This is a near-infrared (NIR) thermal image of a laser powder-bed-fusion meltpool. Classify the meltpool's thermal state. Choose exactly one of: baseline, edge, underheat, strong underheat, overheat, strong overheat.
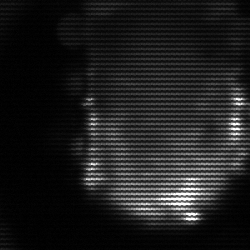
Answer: baseline